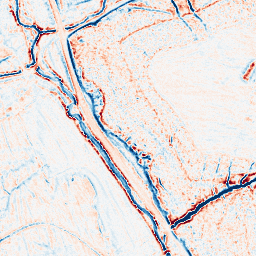
Category: edge_preserving
Decomposition family: bilateral
Decomposition parameters: d: 9
sigma_color: 75
sigma_space: 25
Upsampling method: bicubic
Upsampling parameters: scale: 4
Upsampling scale: 4